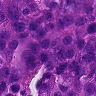
Metastatic tissue present: yes